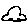
Label: car